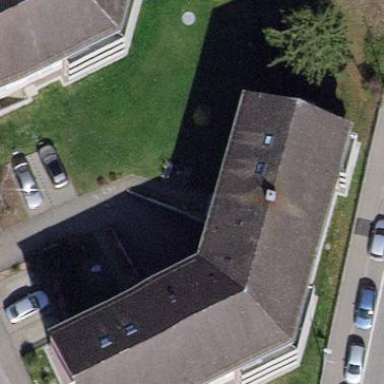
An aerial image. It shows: Building with gabled roof oriented along its length.